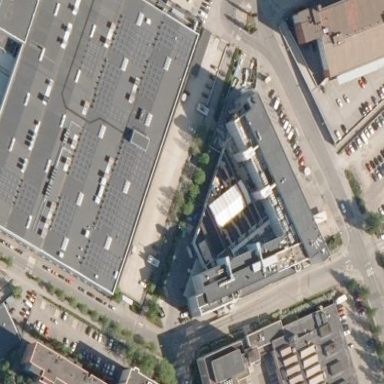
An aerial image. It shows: Multi-storey parking building.